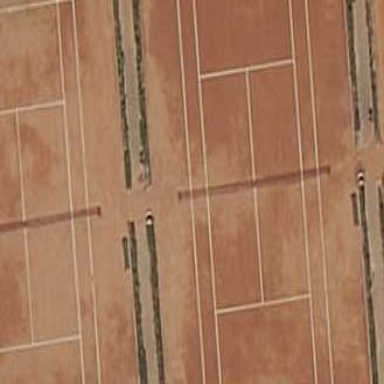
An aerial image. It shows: Tennis court on pitch.